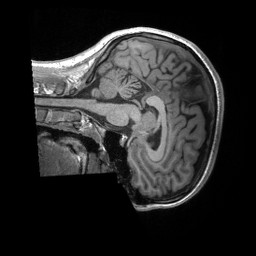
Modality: T1w
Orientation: sagittal
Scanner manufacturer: siemens
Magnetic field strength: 3 T
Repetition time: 2.4 s
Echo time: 0.00224 s